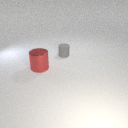
small gray rubber cylinder behind large red metal cylinder